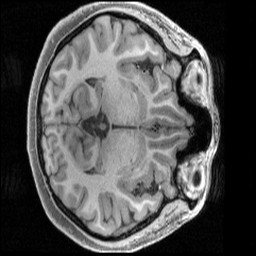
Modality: T1w
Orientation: axial
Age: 19
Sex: female
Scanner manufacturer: siemens
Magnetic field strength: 3 T
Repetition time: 2.4 s
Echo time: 0.00231 s